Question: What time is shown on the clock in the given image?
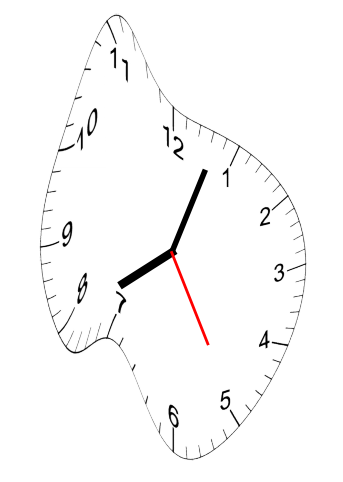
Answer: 08:03:25